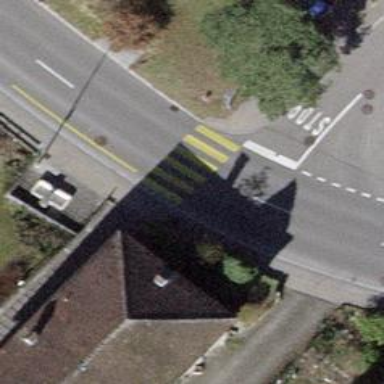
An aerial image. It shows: Left sidewalk along asphalt tertiary road.